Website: apple
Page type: payment
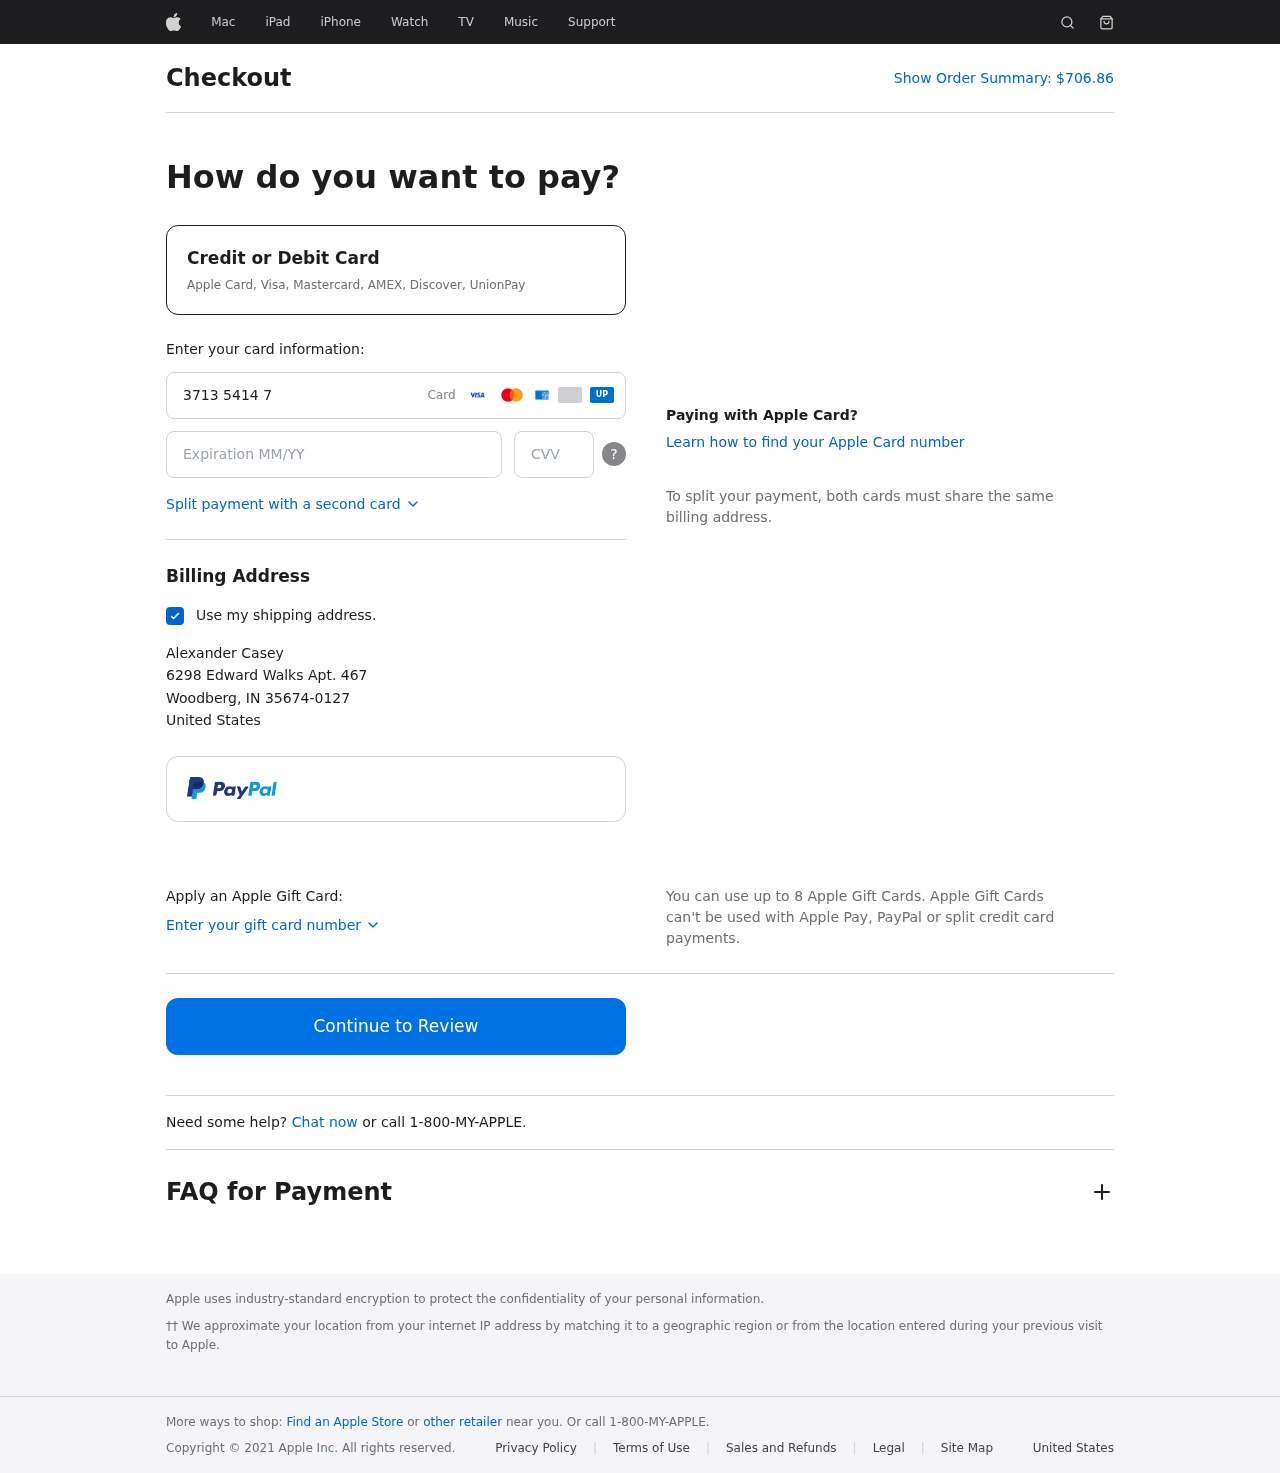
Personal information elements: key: PII_CARD_CVV
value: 2209
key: PII_CARD_EXPIRY
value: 02/26
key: PII_CARD_NUMBER
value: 3713 5414 7199 816
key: PII_CITY
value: Woodberg
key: PII_COUNTRY
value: United States
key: PII_FULLNAME
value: Alexander Casey
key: PII_POSTCODE_FULL
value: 35674-0127
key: PII_STATE_ABBR
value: IN
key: PII_STREET
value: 6298 Edward Walks Apt. 467
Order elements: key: ORDER_TOTAL
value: $706.86